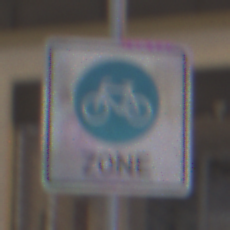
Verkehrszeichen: BeginnFahrradzone
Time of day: Night
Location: Outdoor (Urban)
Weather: Overcast
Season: Winter
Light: Artificial